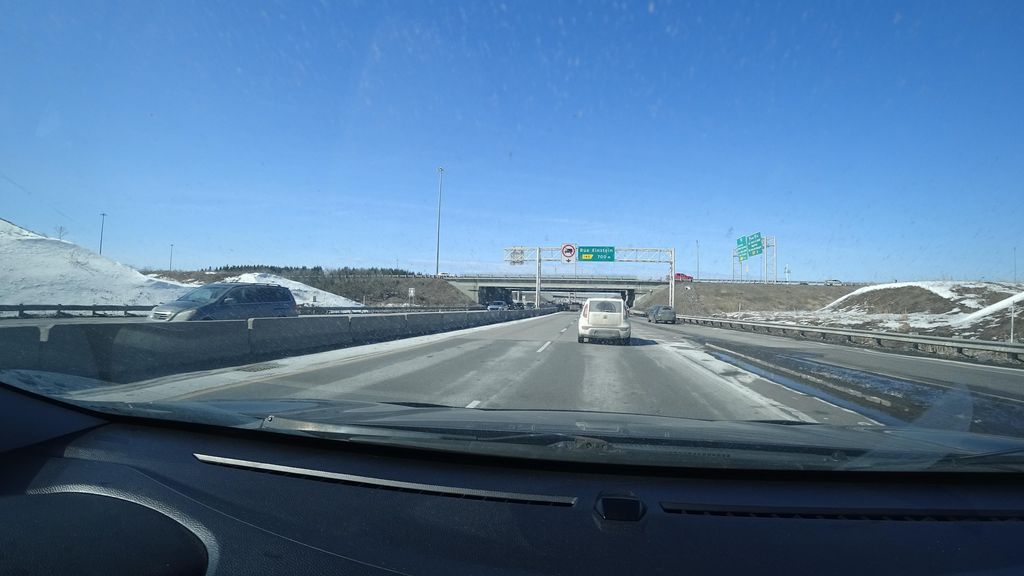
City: quebec_city